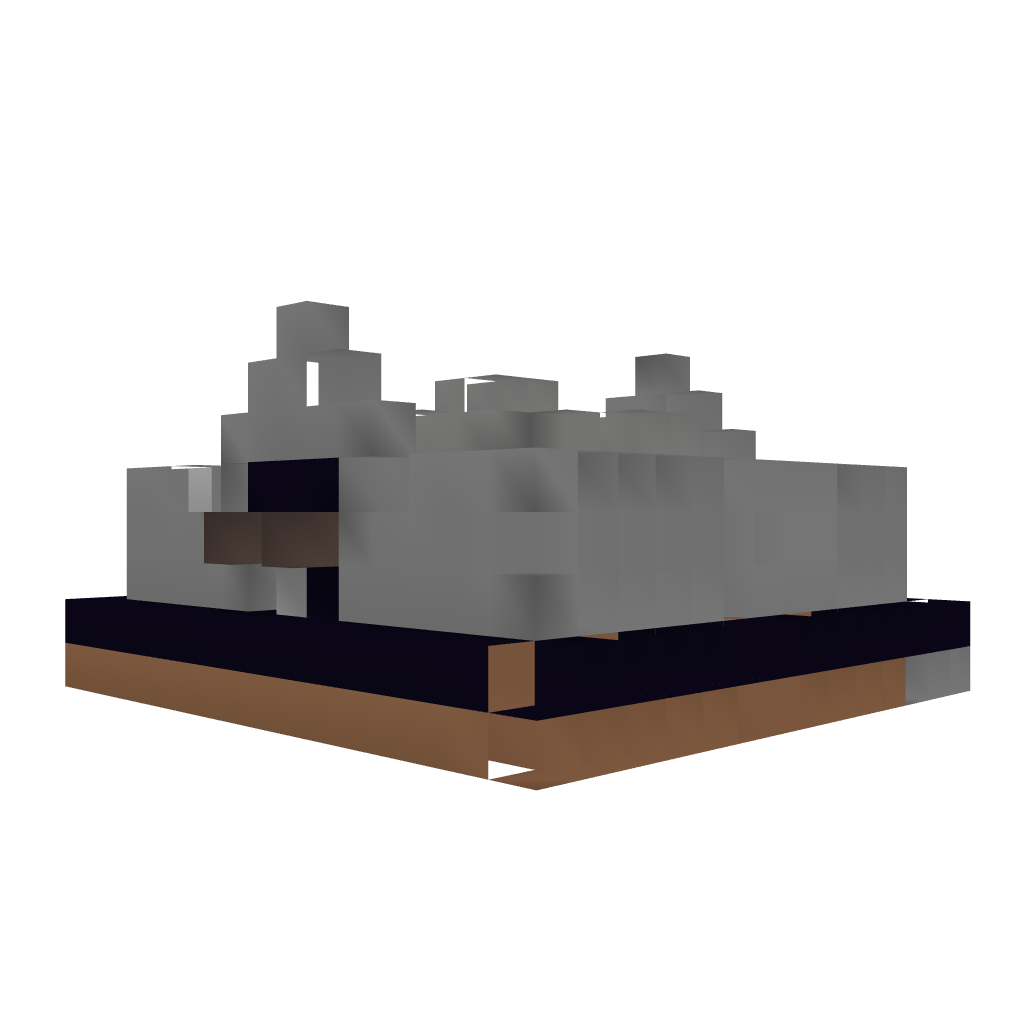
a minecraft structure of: small-medieval-peasant-house